Field crop: maize
Growth stage: 1
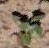
Species: chenopodium